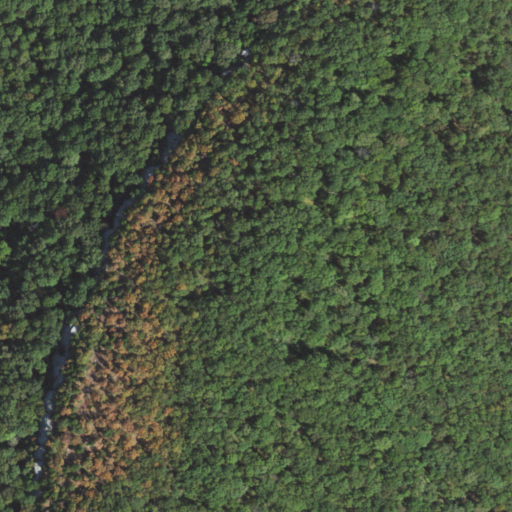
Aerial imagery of mountain in Illinois named Cave Hill containing deciduous forest and mixed forest